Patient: sex M, age 42
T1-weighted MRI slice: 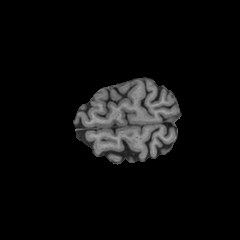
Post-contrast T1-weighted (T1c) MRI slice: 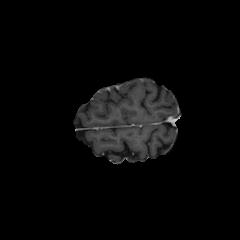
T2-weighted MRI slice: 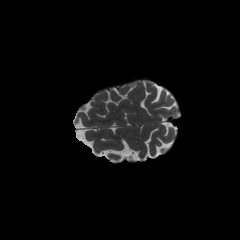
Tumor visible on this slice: no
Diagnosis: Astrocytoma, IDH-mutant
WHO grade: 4